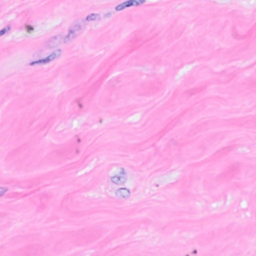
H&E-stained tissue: Breast